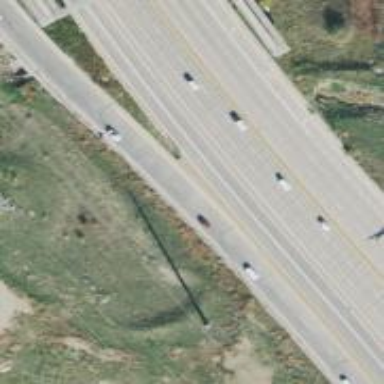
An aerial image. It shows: Trunk link highway.